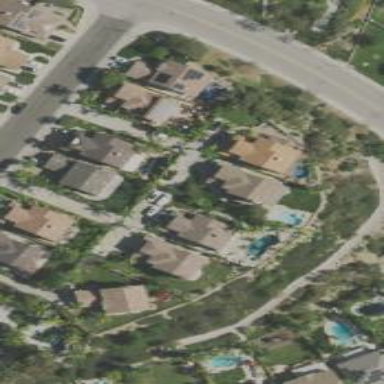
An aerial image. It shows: Residential driveway designated as service road.